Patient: sex F, age 37
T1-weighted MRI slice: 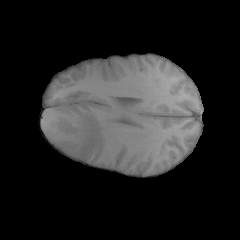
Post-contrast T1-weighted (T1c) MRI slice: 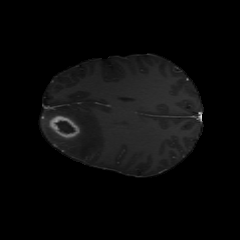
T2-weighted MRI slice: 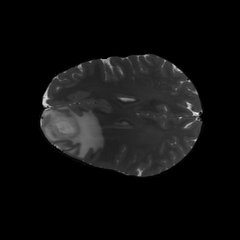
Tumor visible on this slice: yes
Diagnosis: Glioblastoma, IDH-wildtype
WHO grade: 4